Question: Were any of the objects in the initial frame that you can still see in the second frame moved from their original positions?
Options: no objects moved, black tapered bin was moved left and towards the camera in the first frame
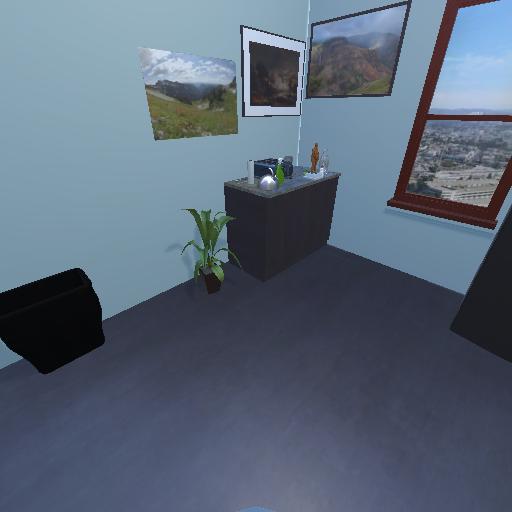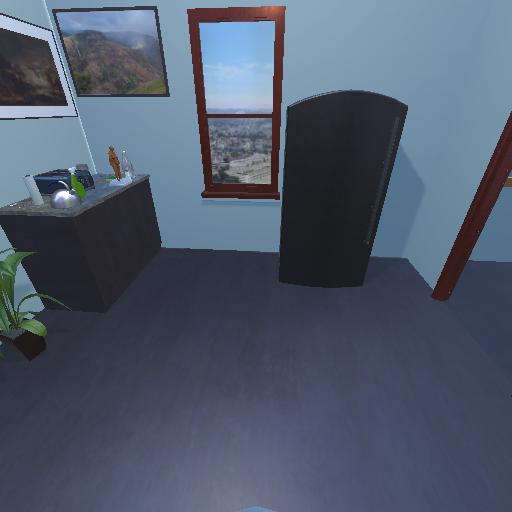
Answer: no objects moved